Question: In the below function, I got an error response from Twitter as "Bad request".
'''
//param1 file === DriveApp.getFileById()
//param2 init === returned object of initTwitterUpload function
//param3 service === OAuth1.createService()
function appendTwitterUpload(file,init,service) {
var blob = file.getBlob()
var bytes = blob.getBytes()
var base64Blob = Utilities.base64Encode(bytes)
var metaData = {name: file.getName(),
mimeType: file.getMimeType()}
var baseUrl = "https://upload.twitter.com/1.1/media/upload.json" //?command=APPEND&media_id="
//Oauth1percentEncode(init["media_id_string"]) + "&segment_index=" + Oauth1percentEncode(0);
var options = {method:'POST',
contentType : 'multipart/form-data',
payload : {'command':'APPEND',
'media_id' : init["media_id"],
'segment_index': 0,
},
files:{'media': bytes},
muteHttpExceptions:true}
var response = service.fetch(baseUrl,options);
return JSON.parse(response.getContentText())
}
'''
Any Twitter developer out there finding bugs, I have found one with Google apps script. I am using OAuth 1.0a authentication and following all the procedures mentioned in the <URL>

//
initTwitterUpload function is working perfectly. Service param is a urlfetchapp with authorization headers and matches with one of the functions in the <URL>
Other functions in my gs file:
'''
function uploadTwitterMedia(mediaUrl){
var file = DriveApp.getFileById(mediaUrl.replace("https://drive.google.com/open?id=",""))
var initResponse = initTwitterUpload(mediaUrl,service)
var appendResponse = appendTwitterUpload(file,initResponse,service)
var finalizeResponse = finalizeTwitterUpload(initResponse,service)
return initResponse["media_id_string"]
}
function initTwitterUpload(url,service){
var file = DriveApp.getFileById(url.replace("https://drive.google.com/open?id=",""))
var type = file.getMimeType()
var size = file.getSize()
var baseUrl = "https://upload.twitter.com/1.1/media/upload.json?"
var oauthParams = "command=INIT&total_bytes="+encodeURIComponent(size).replace(/\!/g, "%21")
.replace(/\*/g, "%2A")
.replace(/'/g, "%27")
.replace(/\(/g, "%28")
.replace(/\)/g, "%29")+"&media_type="+encodeURIComponent(type).replace(/\!/g, "%21")
.replace(/\*/g, "%2A")
.replace(/'/g, "%27")
.replace(/\(/g, "%28")
.replace(/\)/g, "%29")+"&media_category="+ Oauth1percentEncode("TWEET_IMAGE");
var tweetUrl = baseUrl + oauthParams
var response = service.fetch(tweetUrl,{method:'POST'})
return JSON.parse(response.getContentText())
}
function finalizeTwitterUpload(init,service){
var baseUrl = "https://upload.twitter.com/1.1/media/upload.json?"
var params = "command=FINALIZE&media_id="+Oauth1percentEncode(init["media_id_string"])
var tweetUrl = baseUrl + params
var response = service.fetch(tweetUrl,{method:'POST',
muteHttpExceptions:true})
return JSON.parse(response.getContentText())
}
function Oauth1percentEncode(text){
text = encodeURIComponent(text).replace(/\!/g, "%21").replace(/\*/g, "%2A").replace(/'/g, "%27")
.replace(/\(/g, "%28");
return text
}
'''
Also, the statusTwitterUpload function is not working as expected, it gives a response as "Page not found".
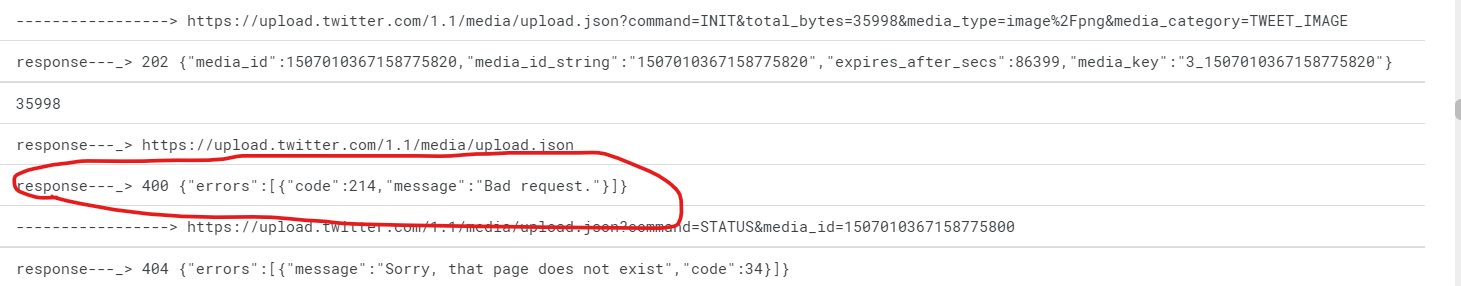
Answer: I found an answer. Thanks to me, Replace this appendTwitterUpload function with the one in the question and it will work great.
'''
function appendTwitterUpload(file,init,service) {
var options = null
var response = null
var baseUrl = "https://upload.twitter.com/1.1/media/upload.json?command=APPEND&media_id=" + init["media_id_string"] +
"&segment_index=" + Oauth1percentEncode(0);
var boundary = "xxxxxxxxxx";
var data = "";
data += "--" + boundary + "
";
data += "Content-Disposition: form-data; name="media"; filename="" + file.getName() + ""
";
data += "Content-Type:" + file.getMimeType() + "
";
var payload = Utilities.newBlob(data).getBytes()
.concat(file.getBlob().getBytes())
.concat(Utilities.newBlob("
--" + boundary + "--").getBytes());
var options = {
method : "post",
contentType : "multipart/form-data; boundary=" + boundary,
payload : payload,
muteHttpExceptions: true,
}
var response = service.fetch(baseUrl,options);
return response.getResponseCode()
}
'''